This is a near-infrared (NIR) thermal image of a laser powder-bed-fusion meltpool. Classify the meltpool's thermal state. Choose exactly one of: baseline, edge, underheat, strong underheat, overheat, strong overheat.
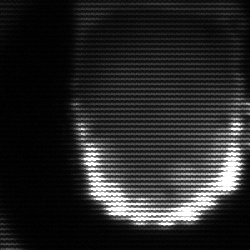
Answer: baseline